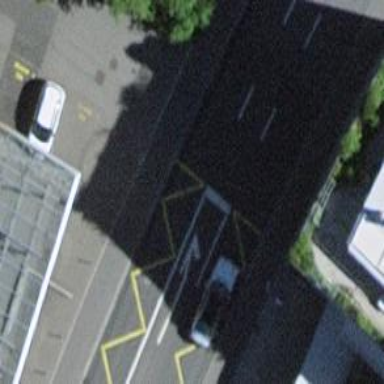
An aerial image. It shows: Bus stop with designated stop position for public transport.